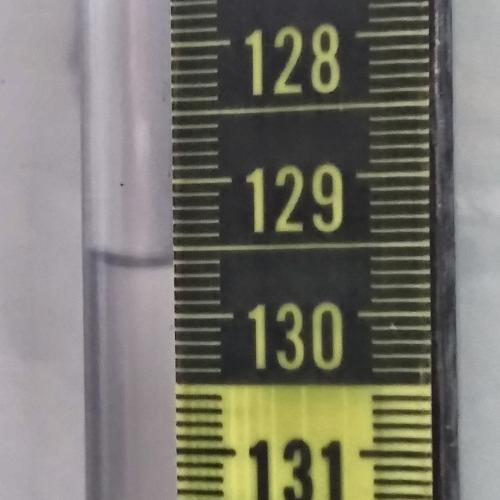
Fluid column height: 129.6 cm